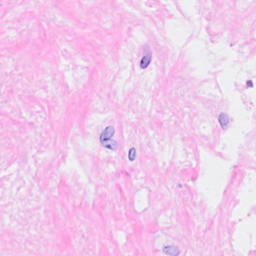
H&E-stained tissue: Breast